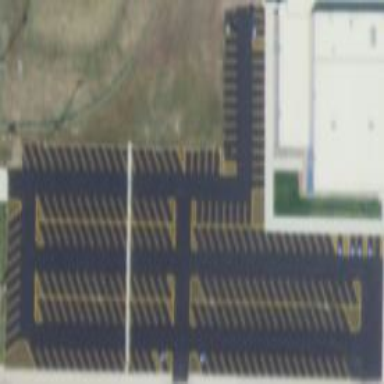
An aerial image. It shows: Parking area.